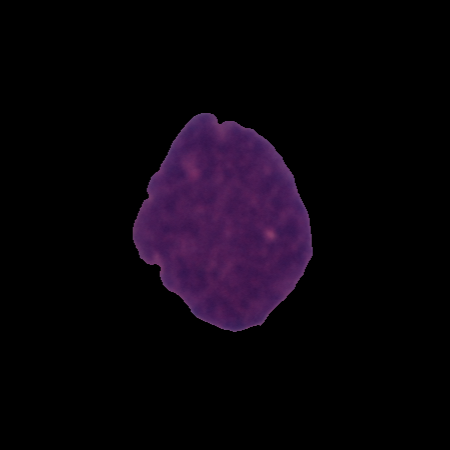
Label: cancer